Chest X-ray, AP view. Patient: 49 years old, sex M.
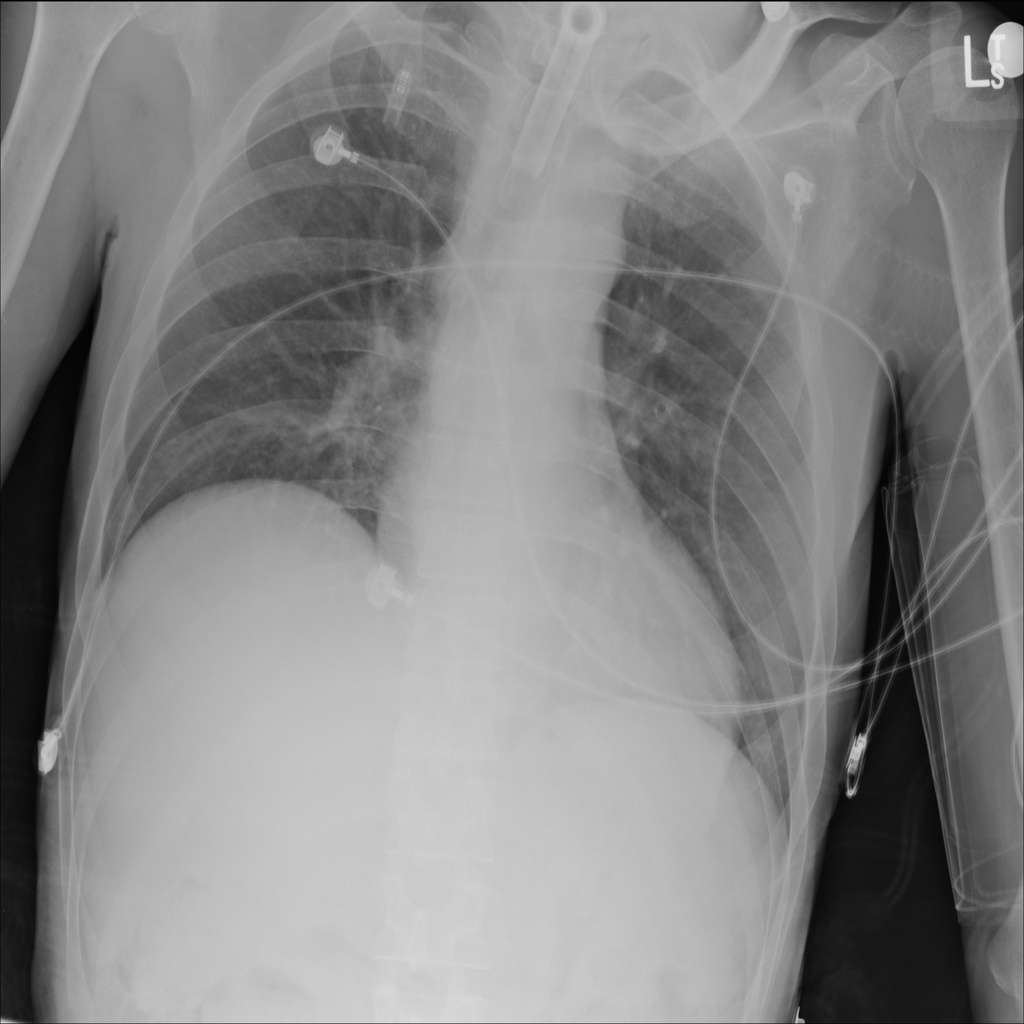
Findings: No Finding